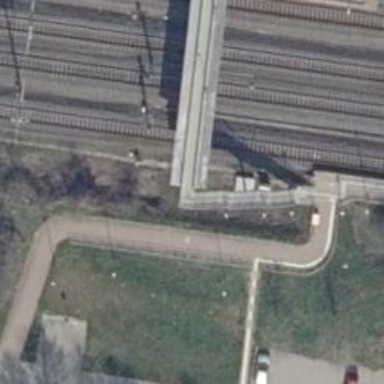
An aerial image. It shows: Railway signal.